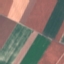
Land use / land cover class: AnnualCrop